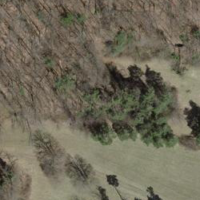
EUNIS habitat code: 41
Species observed at this site:
Ophrys apifera